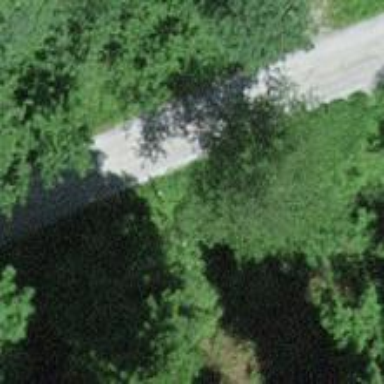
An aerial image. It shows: Culvert tunnel.